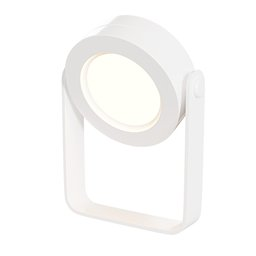
Label: lighting